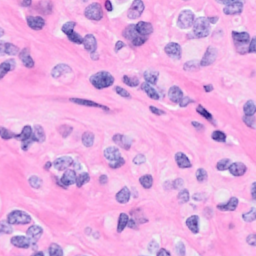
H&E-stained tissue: Breast